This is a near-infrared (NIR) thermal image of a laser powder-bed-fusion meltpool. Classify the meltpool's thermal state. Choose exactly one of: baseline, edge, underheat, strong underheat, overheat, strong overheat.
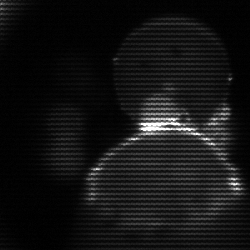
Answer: edge